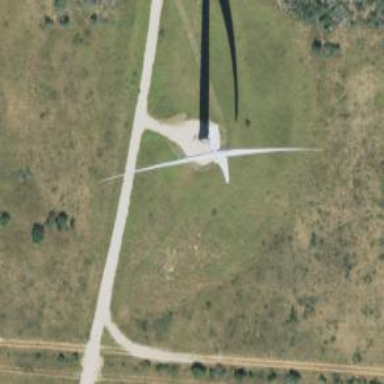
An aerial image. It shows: Wind generator with horizontal axis. The generator is wind turbine.